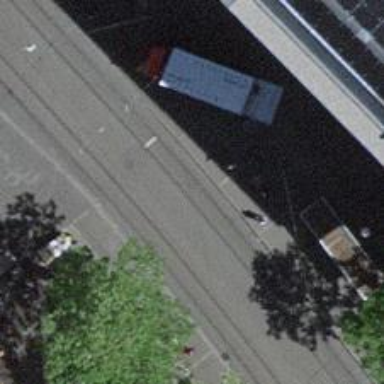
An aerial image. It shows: Tram stop with stop position for public transport.